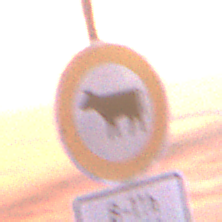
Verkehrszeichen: VerbotViehtrieb
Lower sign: ZeitangabenOhneBeschraenkungAufWochentage2
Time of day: SunriseSunset
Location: Outdoor (Urban)
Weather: PartlyCloudy
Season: NotSpecified
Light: Natural